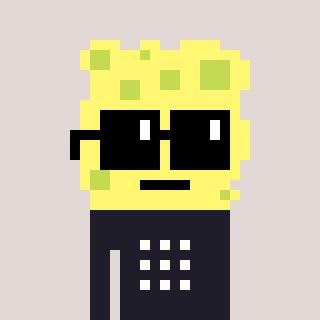
a pixel art character with square black sunglasses, a sponge-shaped head and a grayscale-colored body on a warm background